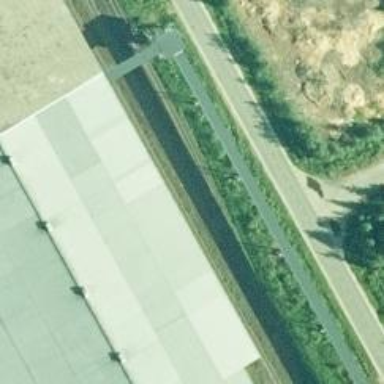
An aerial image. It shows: Railway yard used for servicing trains.